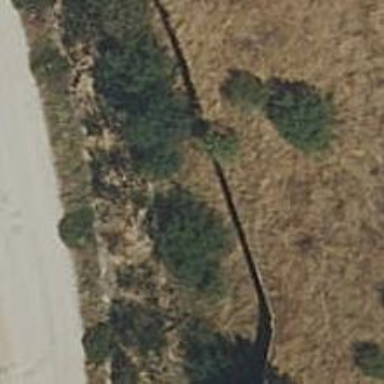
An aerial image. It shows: Retaining wall.